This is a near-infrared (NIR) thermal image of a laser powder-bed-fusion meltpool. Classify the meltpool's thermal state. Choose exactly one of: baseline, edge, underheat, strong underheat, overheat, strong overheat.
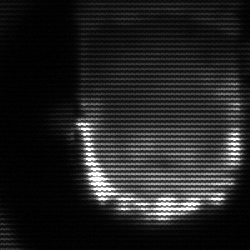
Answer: baseline